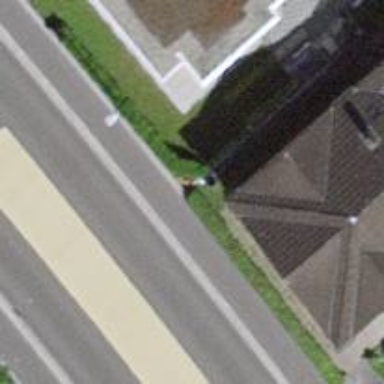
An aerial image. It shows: Hedge barrier.